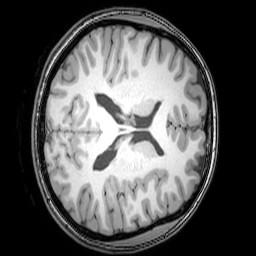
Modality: T1w
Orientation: axial
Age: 20
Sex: female
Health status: healthy
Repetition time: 0.081 s
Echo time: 0.037 s